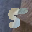
Label: 5